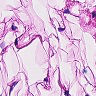
Metastatic tissue present: no